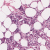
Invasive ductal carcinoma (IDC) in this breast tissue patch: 1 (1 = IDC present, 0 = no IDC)